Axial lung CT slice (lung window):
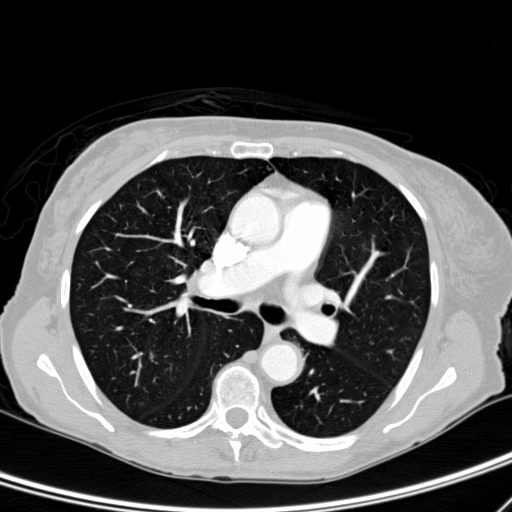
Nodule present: no